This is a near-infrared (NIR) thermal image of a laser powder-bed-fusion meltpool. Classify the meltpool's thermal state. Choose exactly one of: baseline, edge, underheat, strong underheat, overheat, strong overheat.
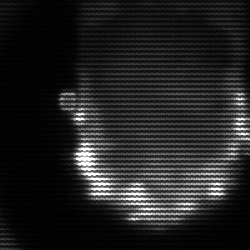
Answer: baseline